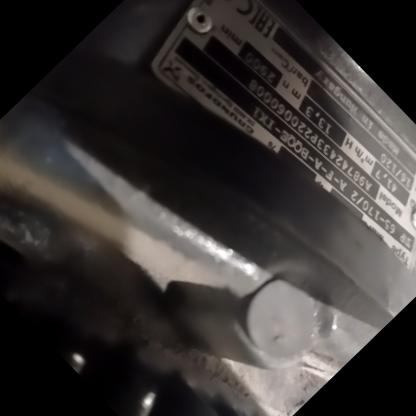
Klasa: tabliczka-znamionowa